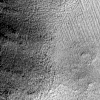
Atmospheric dust classification: not_dusty